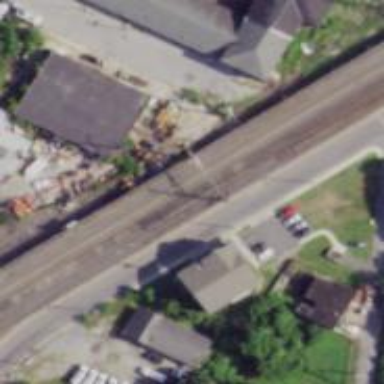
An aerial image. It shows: Railway track with contact lines for electrification.